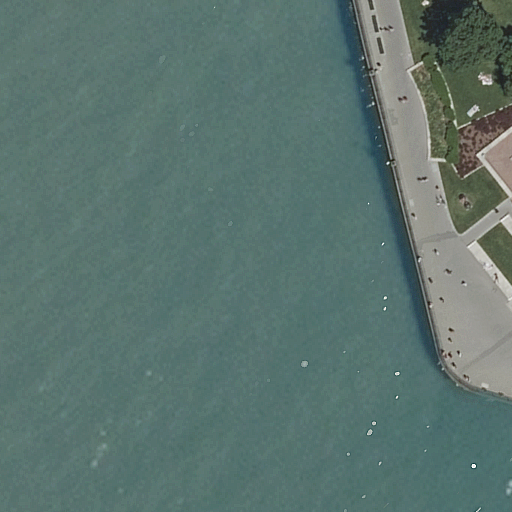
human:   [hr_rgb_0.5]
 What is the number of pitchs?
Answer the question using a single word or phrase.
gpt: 1

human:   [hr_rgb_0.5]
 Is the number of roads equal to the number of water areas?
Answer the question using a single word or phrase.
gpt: yes

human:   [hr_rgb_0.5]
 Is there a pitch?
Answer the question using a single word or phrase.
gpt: yes

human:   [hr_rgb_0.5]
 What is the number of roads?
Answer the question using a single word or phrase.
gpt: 1

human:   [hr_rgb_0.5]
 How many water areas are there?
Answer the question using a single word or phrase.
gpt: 1

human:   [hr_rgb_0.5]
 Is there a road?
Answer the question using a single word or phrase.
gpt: yes

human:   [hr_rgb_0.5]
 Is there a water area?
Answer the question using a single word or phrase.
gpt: yes

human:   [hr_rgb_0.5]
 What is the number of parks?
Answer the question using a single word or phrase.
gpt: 1

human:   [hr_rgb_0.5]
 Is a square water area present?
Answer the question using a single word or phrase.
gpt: no

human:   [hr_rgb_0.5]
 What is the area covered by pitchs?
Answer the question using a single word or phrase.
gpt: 30m2

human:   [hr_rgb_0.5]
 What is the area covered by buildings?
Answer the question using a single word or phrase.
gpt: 0m2

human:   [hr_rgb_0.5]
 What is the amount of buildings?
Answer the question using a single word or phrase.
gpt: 0

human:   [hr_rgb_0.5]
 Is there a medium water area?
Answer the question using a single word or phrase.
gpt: no

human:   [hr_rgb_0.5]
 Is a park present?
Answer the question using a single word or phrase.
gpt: yes

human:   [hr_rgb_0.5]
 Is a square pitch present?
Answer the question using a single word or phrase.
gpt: no

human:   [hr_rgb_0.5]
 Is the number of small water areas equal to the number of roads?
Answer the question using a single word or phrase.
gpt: no

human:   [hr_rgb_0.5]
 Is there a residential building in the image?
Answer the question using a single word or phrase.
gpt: no

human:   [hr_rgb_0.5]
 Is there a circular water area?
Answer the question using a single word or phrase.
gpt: no

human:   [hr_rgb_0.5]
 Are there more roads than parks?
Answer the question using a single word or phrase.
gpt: no

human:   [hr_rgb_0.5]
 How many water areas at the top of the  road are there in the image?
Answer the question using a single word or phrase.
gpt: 0

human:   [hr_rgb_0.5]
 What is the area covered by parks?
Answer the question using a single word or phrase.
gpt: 2306m2

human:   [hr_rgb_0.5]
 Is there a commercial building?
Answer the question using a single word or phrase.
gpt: no

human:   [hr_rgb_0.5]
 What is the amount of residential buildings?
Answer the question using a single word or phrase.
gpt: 0

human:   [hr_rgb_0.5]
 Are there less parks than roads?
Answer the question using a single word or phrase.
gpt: no

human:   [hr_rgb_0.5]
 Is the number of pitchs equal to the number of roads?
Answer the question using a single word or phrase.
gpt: yes

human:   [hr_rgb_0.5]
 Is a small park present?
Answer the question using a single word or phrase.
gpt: no

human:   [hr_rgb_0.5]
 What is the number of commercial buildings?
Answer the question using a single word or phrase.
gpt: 0

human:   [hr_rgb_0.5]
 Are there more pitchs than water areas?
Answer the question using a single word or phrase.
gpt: no

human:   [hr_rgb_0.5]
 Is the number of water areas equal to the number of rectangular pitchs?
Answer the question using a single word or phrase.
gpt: yes

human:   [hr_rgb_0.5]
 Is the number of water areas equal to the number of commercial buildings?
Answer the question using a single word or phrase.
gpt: no

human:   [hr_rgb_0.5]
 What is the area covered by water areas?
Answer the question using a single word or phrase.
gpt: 8831m2

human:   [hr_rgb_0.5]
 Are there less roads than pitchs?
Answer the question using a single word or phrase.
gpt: no

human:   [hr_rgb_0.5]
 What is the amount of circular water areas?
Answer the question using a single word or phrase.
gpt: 0

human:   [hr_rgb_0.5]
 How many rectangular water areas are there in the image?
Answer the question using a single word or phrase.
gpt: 0

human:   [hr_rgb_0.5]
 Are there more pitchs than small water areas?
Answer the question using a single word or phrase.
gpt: yes

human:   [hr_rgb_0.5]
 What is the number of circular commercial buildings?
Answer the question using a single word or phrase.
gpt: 0

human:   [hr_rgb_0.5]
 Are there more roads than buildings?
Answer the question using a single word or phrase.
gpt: yes

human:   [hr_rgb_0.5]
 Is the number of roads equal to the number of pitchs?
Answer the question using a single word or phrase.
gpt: yes

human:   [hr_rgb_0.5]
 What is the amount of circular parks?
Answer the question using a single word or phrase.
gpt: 0

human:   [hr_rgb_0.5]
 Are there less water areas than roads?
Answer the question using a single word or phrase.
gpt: no

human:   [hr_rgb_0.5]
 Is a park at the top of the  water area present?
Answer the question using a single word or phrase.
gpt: no

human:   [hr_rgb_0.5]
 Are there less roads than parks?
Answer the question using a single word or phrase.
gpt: no

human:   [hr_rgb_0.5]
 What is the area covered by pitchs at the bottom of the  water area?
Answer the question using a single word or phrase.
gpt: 0m2

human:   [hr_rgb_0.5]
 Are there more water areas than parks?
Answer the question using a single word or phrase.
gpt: no

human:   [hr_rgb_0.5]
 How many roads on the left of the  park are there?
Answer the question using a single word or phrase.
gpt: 1

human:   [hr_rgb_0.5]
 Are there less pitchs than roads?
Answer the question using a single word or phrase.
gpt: no

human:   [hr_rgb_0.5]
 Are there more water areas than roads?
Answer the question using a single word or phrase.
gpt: no

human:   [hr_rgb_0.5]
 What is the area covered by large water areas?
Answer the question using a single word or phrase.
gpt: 8831m2

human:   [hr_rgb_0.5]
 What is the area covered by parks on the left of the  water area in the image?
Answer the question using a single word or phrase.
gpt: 0m2

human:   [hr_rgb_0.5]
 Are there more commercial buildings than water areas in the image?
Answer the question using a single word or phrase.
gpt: no

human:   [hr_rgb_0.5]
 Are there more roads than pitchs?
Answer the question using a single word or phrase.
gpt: no

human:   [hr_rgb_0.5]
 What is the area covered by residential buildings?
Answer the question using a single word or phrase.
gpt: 0m2

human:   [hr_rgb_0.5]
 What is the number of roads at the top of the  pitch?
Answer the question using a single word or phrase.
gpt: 0

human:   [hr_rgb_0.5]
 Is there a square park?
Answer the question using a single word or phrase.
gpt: no

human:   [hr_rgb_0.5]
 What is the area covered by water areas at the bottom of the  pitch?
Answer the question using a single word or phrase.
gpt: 0m2

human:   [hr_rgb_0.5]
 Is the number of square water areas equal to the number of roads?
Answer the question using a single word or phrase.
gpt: no

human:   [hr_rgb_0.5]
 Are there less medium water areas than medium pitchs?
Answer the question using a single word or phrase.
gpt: no

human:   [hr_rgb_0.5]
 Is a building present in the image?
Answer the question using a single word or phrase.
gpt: no

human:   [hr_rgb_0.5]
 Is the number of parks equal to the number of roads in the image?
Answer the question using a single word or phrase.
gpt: yes

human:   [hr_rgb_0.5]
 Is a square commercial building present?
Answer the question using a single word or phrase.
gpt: no

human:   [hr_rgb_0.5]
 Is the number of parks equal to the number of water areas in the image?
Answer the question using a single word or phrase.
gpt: yes

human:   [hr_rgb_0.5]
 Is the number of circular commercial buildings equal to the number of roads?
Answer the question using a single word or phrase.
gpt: no

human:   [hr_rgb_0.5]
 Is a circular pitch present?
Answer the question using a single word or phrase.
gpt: no

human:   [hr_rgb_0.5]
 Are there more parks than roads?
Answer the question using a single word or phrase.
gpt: no